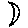
Label: moon